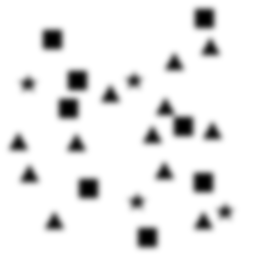
Squares: 8
Triangles: 12
Stars: 4
Total shapes: 24